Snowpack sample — Loveland Pass, Silver Plume, Colorado, USA (2/11/26, 12:00 PM MST)
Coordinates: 39.663, -105.886
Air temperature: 35 °F
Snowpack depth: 82 cm
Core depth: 30 cm
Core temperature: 28.4 °F
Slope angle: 13°, slope face: 12°
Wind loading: high
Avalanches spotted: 1
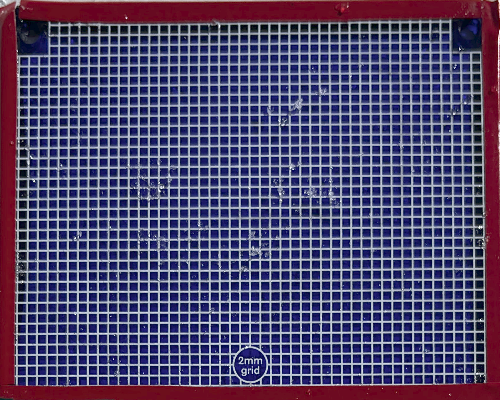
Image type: profile
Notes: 1 small avalanche spotted on the north side of the bowl, lots of wind loading